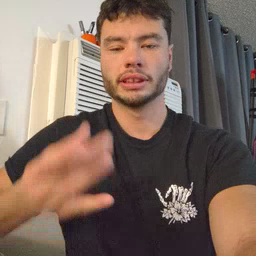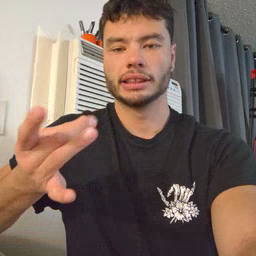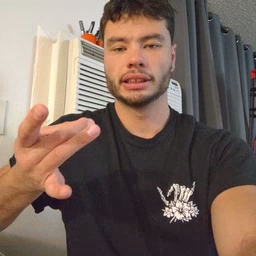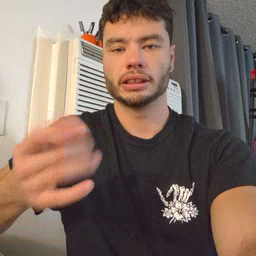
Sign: sticky